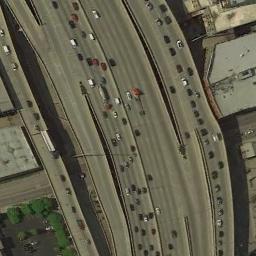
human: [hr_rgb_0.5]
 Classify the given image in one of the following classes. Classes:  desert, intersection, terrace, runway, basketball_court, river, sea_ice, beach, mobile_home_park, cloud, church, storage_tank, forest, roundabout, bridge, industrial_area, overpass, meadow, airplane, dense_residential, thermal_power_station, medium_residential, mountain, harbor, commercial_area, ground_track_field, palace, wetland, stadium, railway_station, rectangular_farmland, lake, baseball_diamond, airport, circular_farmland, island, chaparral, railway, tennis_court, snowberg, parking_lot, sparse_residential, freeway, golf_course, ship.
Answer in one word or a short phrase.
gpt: freeway